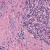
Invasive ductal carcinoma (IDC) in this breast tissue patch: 1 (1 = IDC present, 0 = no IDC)